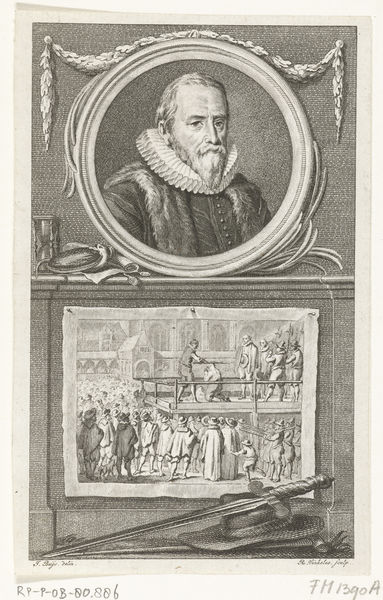
Titel: Portret van Johan van Oldenbarnevelt met een afbeelding van zijn onthoofding
Künstler: Reinier Vinkeles
Standort: Amsterdam
Institution: Rijksmuseum
Schlagwörter: hat, people, sword, collar, face, formal, hair, lace, nose, portrait, print, man, eyes, drawing, etching, beard, town, laurel, neck, wreath, book, cheek, page, vine, ruffle, execution, framed, platform, number, obituary, laural, fm1390a, plateform, gman